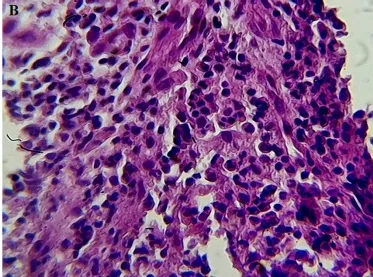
Hematoxylin-Eosin staining x400: inflammatory cell infiltration mainly including neutrophils.
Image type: pathology (h&e)